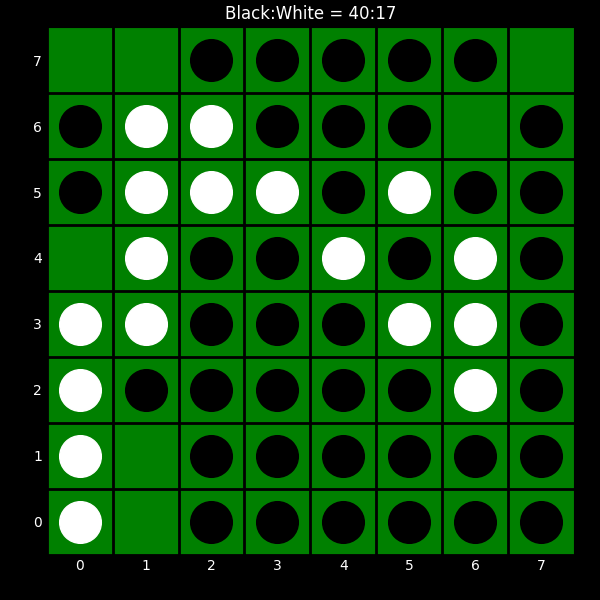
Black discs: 40
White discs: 17